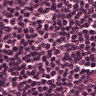
Metastatic tissue present: no